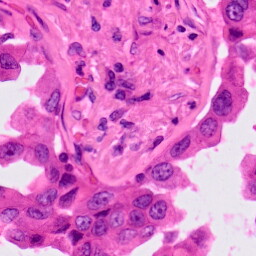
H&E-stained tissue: Lung